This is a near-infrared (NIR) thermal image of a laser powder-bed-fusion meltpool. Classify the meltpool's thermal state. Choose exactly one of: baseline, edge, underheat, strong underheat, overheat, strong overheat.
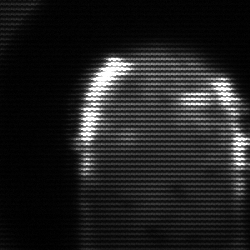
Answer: baseline